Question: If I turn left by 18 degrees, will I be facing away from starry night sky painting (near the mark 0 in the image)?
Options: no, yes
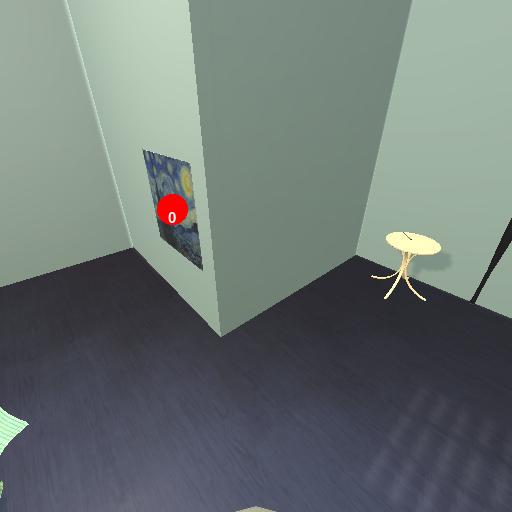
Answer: no